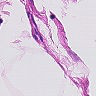
Metastatic tissue present: no